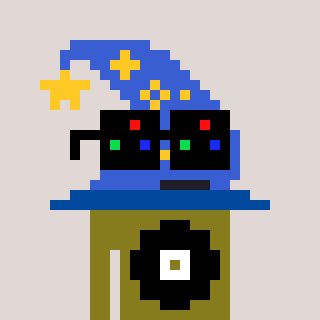
a pixel art character with square black sunglasses, a wizard hat-shaped head and a gunk-colored body on a warm background